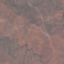
Land use / land cover class: HerbaceousVegetation